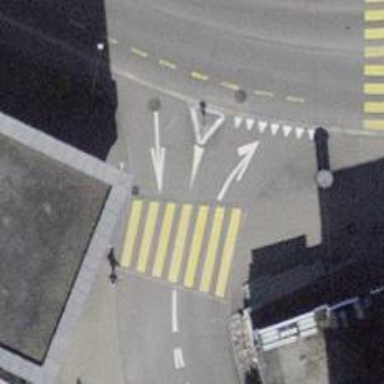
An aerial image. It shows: Footway with zebra crossing.